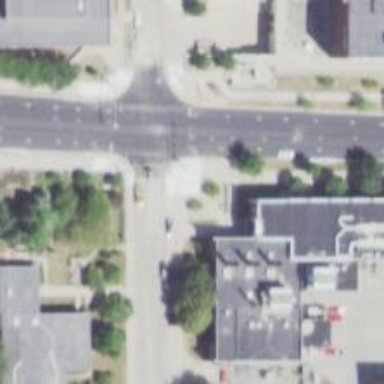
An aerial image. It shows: Marked crossing on asphalt path.